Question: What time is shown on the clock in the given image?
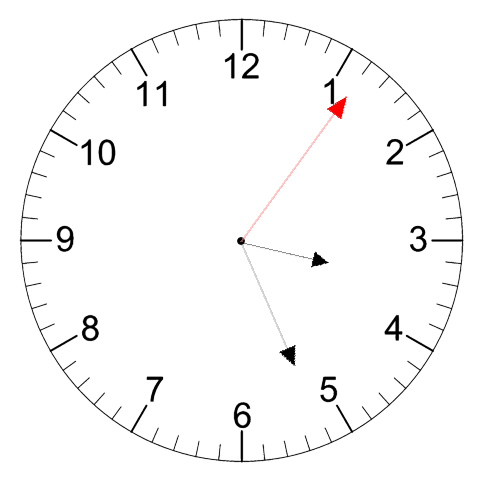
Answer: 03:26:06